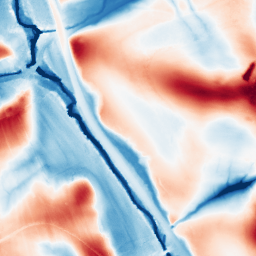
Category: edge_preserving
Decomposition family: guided
Decomposition parameters: radius: 32
eps: 0.001
Upsampling method: edge_directed
Upsampling parameters: scale: 2
Upsampling scale: 2